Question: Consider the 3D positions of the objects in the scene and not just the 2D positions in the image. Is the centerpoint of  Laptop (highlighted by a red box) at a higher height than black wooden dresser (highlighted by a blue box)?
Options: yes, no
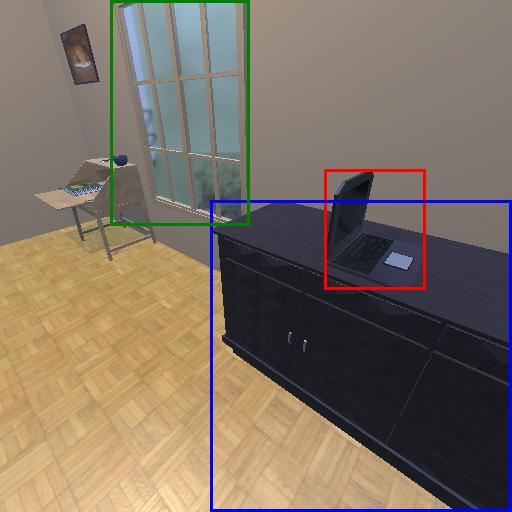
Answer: yes